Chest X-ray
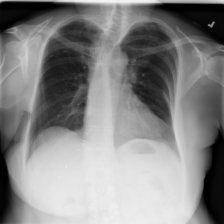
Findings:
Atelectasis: negative
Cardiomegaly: negative
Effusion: negative
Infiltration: negative
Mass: negative
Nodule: negative
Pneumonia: negative
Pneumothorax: negative
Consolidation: negative
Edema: negative
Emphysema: negative
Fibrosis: positive
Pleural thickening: negative
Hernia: negative